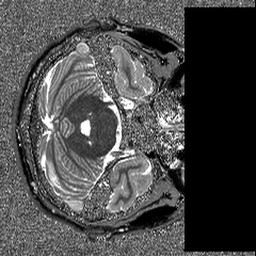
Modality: T1map
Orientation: axial
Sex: male